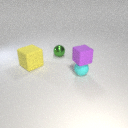
small purple rubber cube above small cyan rubber sphere